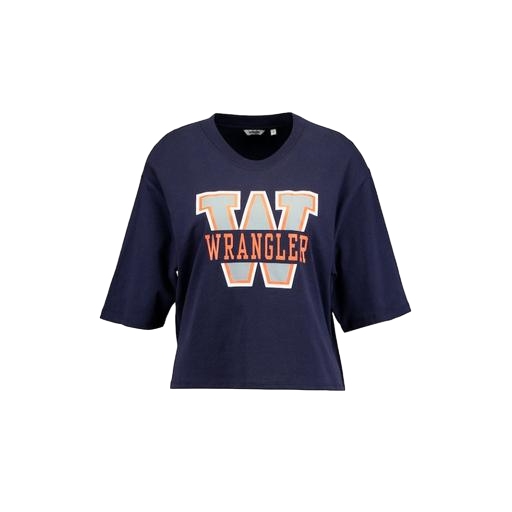
cropped t-shirt, crop tee, women's tee, white background